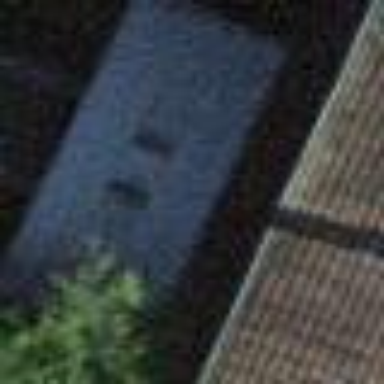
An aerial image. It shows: Shed.